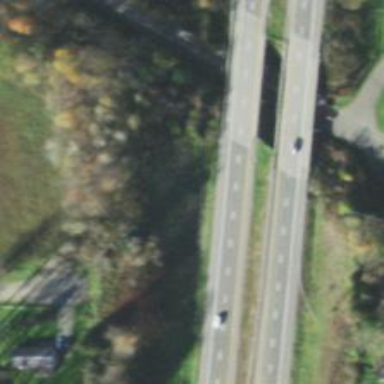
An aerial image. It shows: Motorway bridge with asphalt surface.